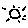
Label: sun